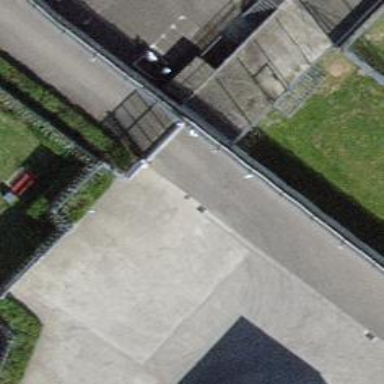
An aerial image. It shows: Fence is in the image.